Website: lowes
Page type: billing-address
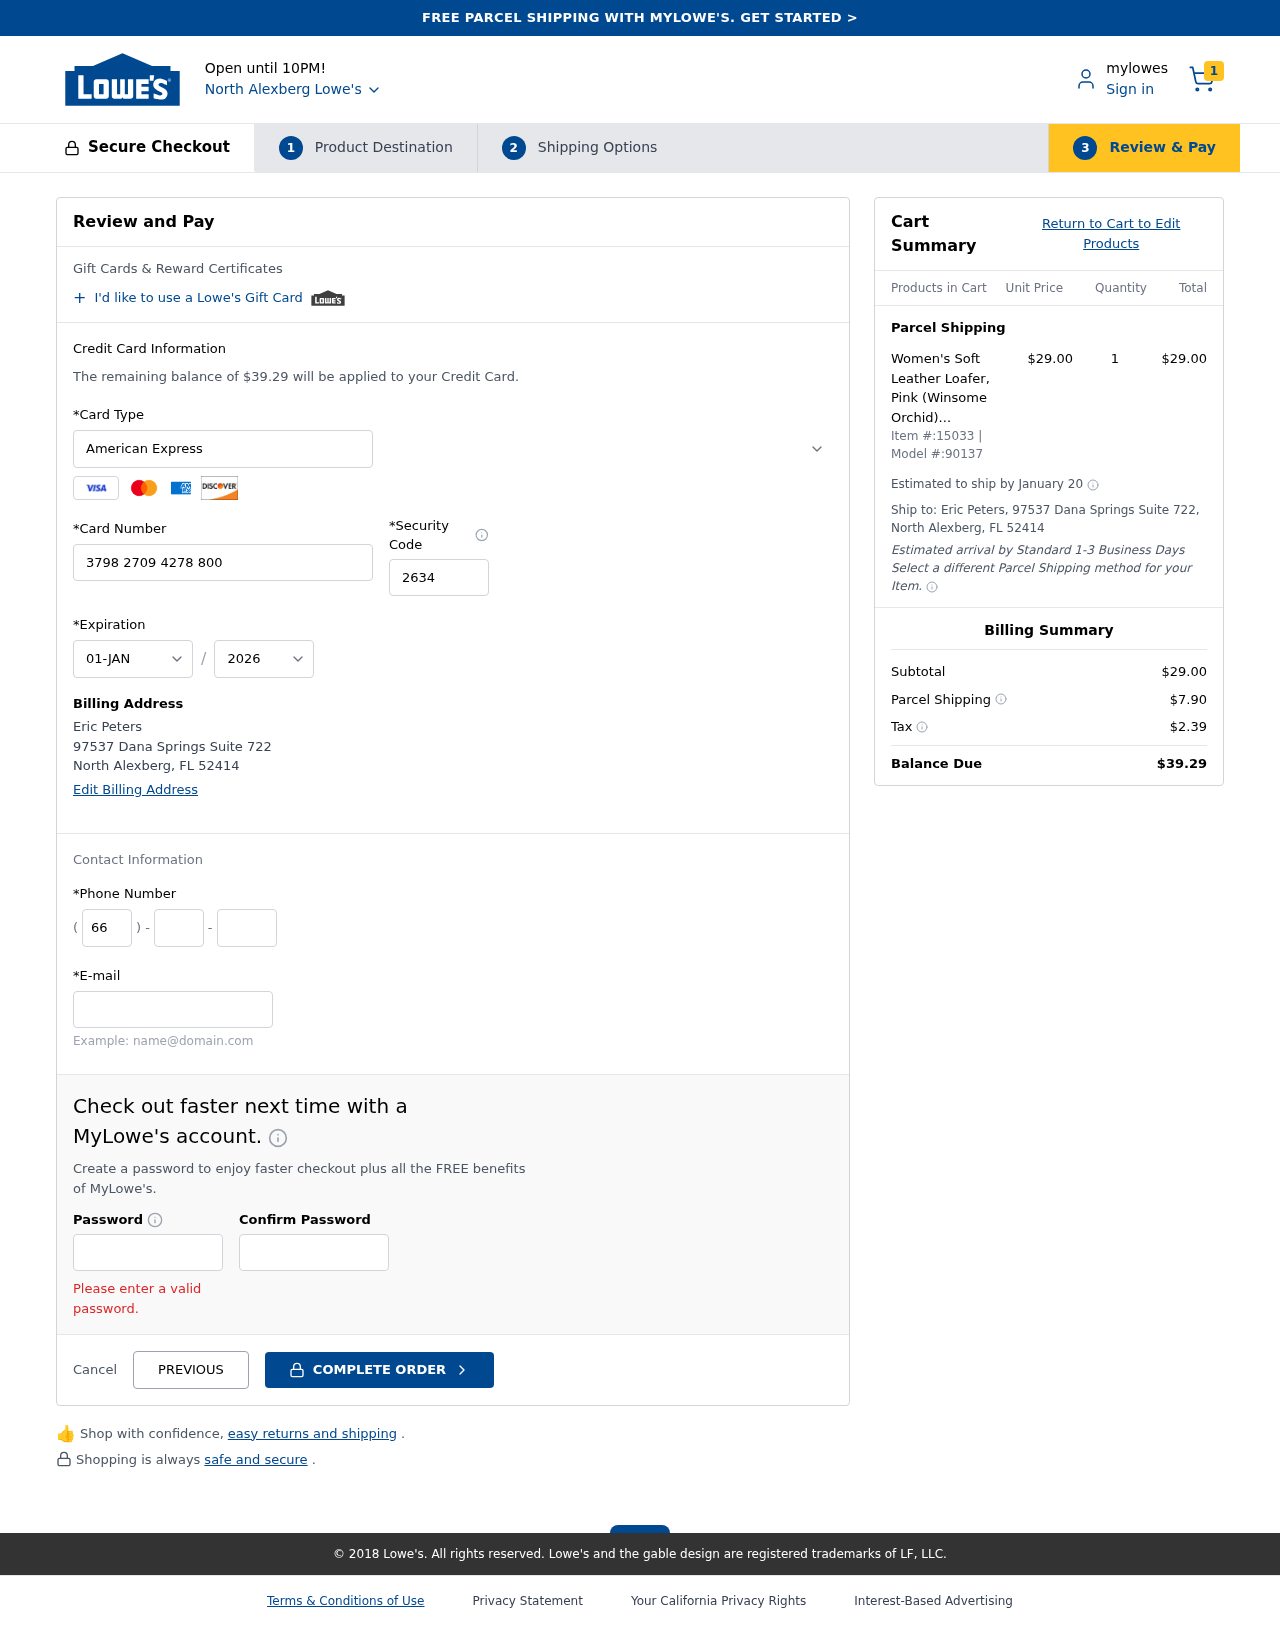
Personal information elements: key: PII_CARD_CVV
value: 2634
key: PII_CARD_EXPIRY_MONTH
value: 01
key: PII_CARD_EXPIRY_YEAR
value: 26
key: PII_CARD_NUMBER
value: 3798 2709 4278 800
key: PII_CARD_TYPE
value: American Express
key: PII_CITY
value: North Alexberg
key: PII_CITY_STATE_ZIP
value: North Alexberg, FL 52414
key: PII_EMAIL
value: eric_peters@hotmail.com
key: PII_FULLNAME
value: Eric Peters
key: PII_PHONE_AREA
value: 669
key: PII_PHONE_PREFIX
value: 470
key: PII_PHONE_SUFFIX
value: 7052
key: PII_STREET
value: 97537 Dana Springs Suite 722
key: PII_FULLNAME2
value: Eric Peters
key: PII_STATE_ABBR
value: FL
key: PII_POSTCODE
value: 52414
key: PII_POSTCODE_FULL
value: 52414
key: PII_CITY_STATE
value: North Alexberg, FL
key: PII_POSTCODE_NUMERIC
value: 52414
Product elements: key: PRODUCT1_NAME
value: Women's Soft Leather Loafer, Pink (Winsome Orchid), 8 UK
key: PRODUCT1_PRICE
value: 29
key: PRODUCT1_QUANTITY
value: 1
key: PRODUCT_ITEM_NUMBER
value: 15033
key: PRODUCT_MODEL_NUMBER
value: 90137
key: PRODUCT1_LINE_TOTAL
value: $29.00
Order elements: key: ORDER_NUM_ITEMS
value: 1
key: ORDER_TOTAL
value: $39.29
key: ORDER_SHIPPING_DATE
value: January 20
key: ORDER_SUBTOTAL
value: $29.00
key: ORDER_SHIPPING_COST
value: $7.90
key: ORDER_TAX
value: $2.39